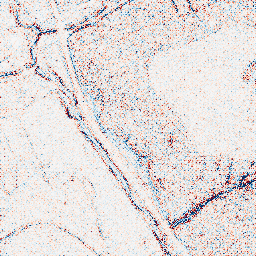
Category: edge_preserving
Decomposition family: bilateral
Decomposition parameters: d: 5
sigma_color: 25
sigma_space: 25
Upsampling method: regularized
Upsampling parameters: scale: 2
lambda_reg: 0.1
Upsampling scale: 2